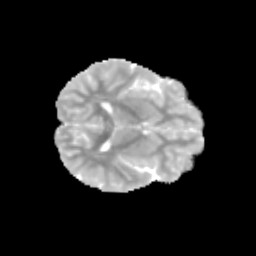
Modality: MD
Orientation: axial
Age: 9
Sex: female
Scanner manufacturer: siemens
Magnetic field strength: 3 T
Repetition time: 3.8 s
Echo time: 0.07 s